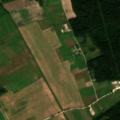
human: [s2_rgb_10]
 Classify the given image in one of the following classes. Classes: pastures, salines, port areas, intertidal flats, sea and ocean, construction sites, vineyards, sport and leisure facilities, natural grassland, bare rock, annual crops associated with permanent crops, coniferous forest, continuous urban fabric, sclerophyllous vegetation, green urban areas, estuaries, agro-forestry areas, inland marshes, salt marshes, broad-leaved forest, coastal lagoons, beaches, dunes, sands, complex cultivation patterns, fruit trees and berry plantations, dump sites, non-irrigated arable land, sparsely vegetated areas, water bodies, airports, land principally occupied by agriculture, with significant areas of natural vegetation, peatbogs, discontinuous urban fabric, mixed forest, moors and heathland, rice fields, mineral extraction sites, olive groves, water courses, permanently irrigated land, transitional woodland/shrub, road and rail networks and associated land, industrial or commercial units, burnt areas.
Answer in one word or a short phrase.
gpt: non-irrigated arable land, land principally occupied by agriculture, with significant areas of natural vegetation, mixed forest